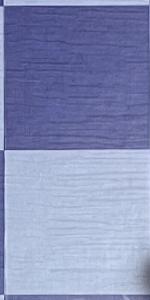
Label: Empty